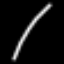
Label: line